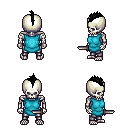
a pixel art fantasy rpg character, male body template, skeleton, teal tunic, metal pants, black mohawk hairstyle, dagger, four views (front, back, left, right), 2x2 character sprite sheet, small pixel art, hard edges, no anti-aliasing